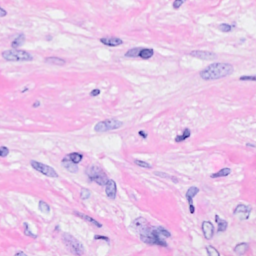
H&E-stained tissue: Breast